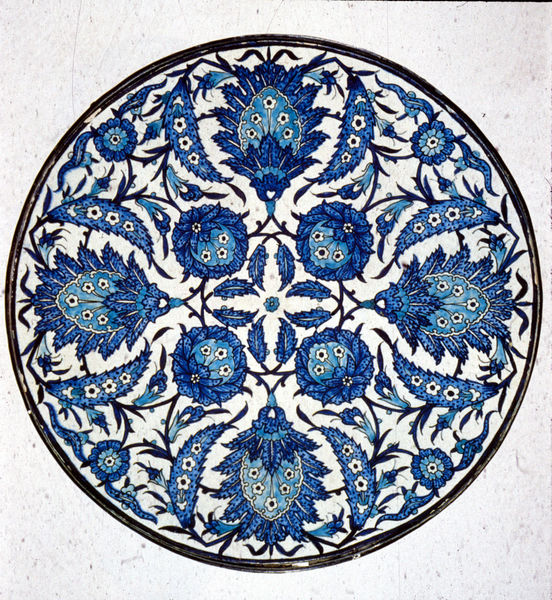
Titel: Tischplatte, Armenische Werkstatt in Jerusalem
Standort: Jerusalem
Institution: unbekannt
Schlagwörter: blau, blätter, feder, weiß, ocker, blume, blumen, grau, mitte, schwarz, türkis, zeichnung, blüte, blüten, beige, malerei, muster, ornament, federn, schale, teller, zweige, stickerei, blatt, pflanzen, kreis, rund, früchte, keramik, ranken, ton, hellblau, himmelblau, japan, bogen, farbe, rand, dekoration, dunkelblau, symmetrie, floral, ornamente, verzierung, farn, platte, bemalt, fecher, foto, fotografie, photographie, bögen, punkte, segment, stiel, stiele, vier, porzellan, gemalt, kreuz, orient, blautöne, gerät, symmetrisch, form, erdbeeren, scheibe, punkt, stilisiert, kreise, asiatisch, koloriert, pfau, entwurf, distel, tischplatte, verziert, geometrisch, mittel, zentral, dornen, zentrum, kreisförmig, mandala, textil, bemalung, kunsthandwerk, glasur, islam, persien, rosetten, spiegelachse, erdbeere, binnenzeichnung, bllüten, cobalt, kreissymmetrie, macken, scheie